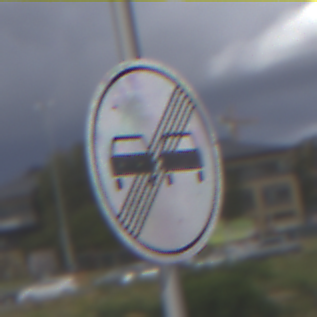
Verkehrszeichen: EndeUeberholverbot
Umgebung: Outdoor, Suburban
Tageszeit: MorningAfternoon
Wetter: PartlyCloudy
Licht: Natural
Jahreszeit: NotSpecified
Kontrast: LowContrast